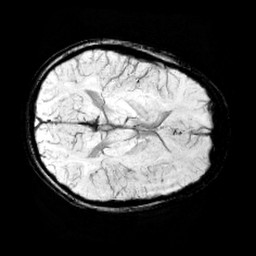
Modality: minIP
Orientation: axial
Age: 13
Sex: male
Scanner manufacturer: siemens
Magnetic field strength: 3 T
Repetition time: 0.027 s
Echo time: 0.02 s